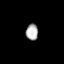
Tissue: prostate
Cell type: T cells
Senescence score: 0.7689
Nuclear area (px): 195
Mean DAPI intensity: 175.246